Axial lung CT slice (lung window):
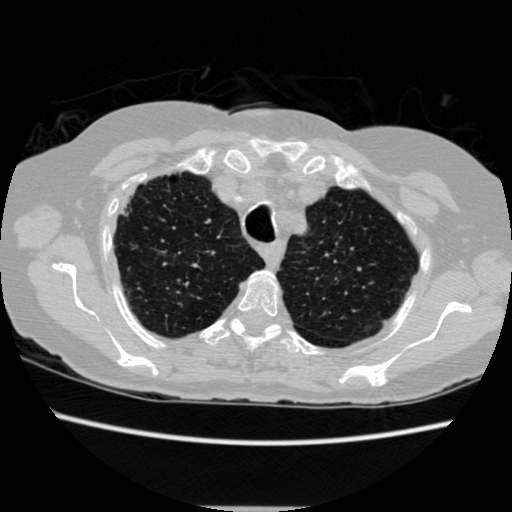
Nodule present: no